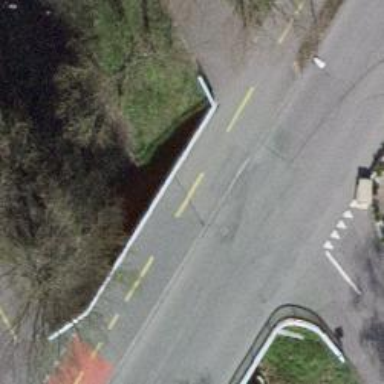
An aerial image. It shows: Cycleway.